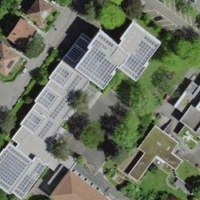
EUNIS habitat code: 54
Species observed at this site:
Ilex aquifolium